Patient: sex M, age 69
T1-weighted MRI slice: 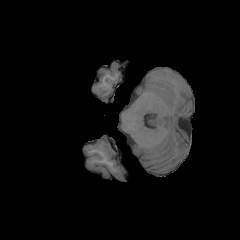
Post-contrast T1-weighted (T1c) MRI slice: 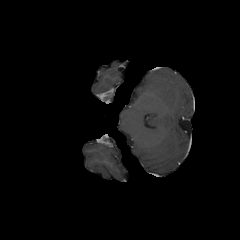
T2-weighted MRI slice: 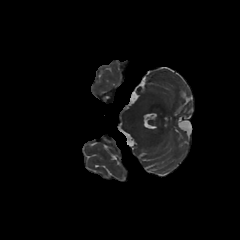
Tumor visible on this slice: no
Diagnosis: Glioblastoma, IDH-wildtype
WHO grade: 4